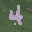
Label: 4